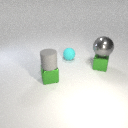
small gray rubber cylinder to the left of large gray metal sphere